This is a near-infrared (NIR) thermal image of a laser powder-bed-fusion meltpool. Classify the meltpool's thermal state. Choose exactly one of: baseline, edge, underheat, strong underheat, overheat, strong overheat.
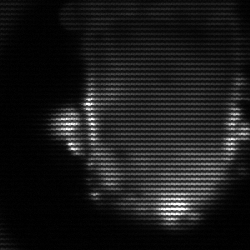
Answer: baseline